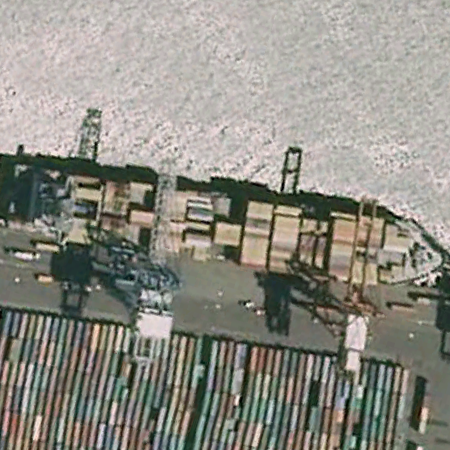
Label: Container_ship